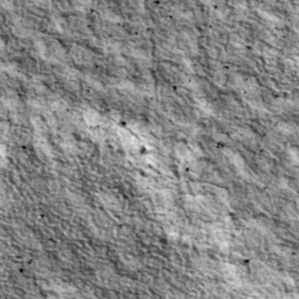
Label: non_frost